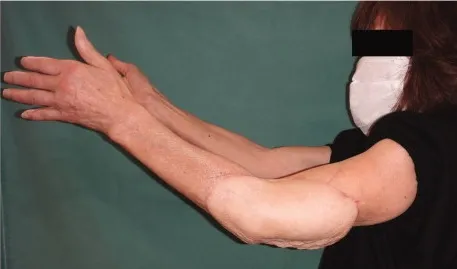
Follow-up radiograph and photograph obtained 12 months after surgery. And flexion.
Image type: medical_photograph (skin_photograph)